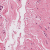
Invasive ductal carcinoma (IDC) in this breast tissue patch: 0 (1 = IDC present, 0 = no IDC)